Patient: sex M, age 30
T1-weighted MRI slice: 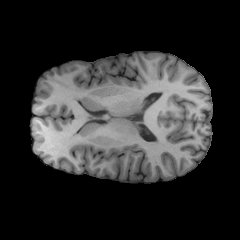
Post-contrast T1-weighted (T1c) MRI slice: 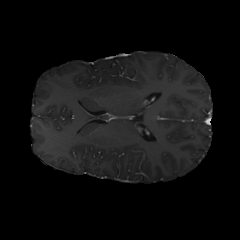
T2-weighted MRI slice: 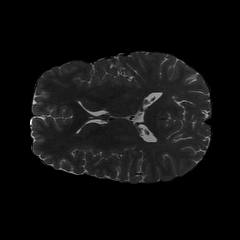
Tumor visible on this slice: no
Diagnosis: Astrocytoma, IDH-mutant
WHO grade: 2